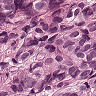
Metastatic tissue present: yes